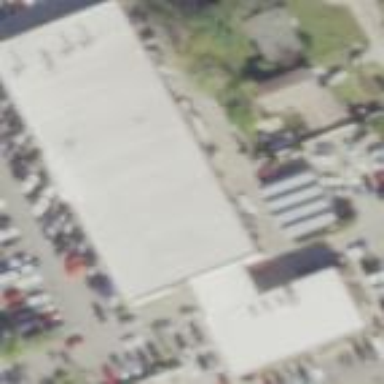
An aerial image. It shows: Car shop building.